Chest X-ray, PA view. Patient: 30 years old, sex F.
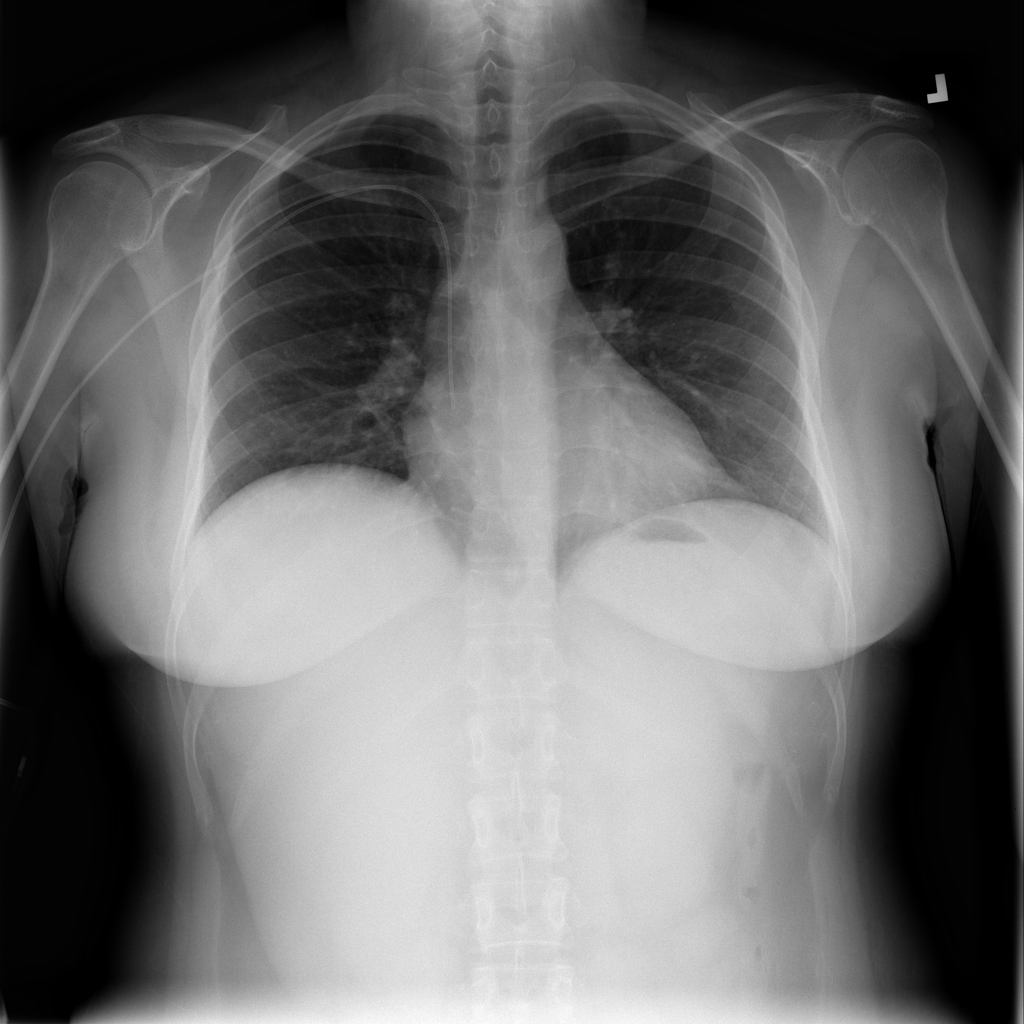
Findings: No Finding